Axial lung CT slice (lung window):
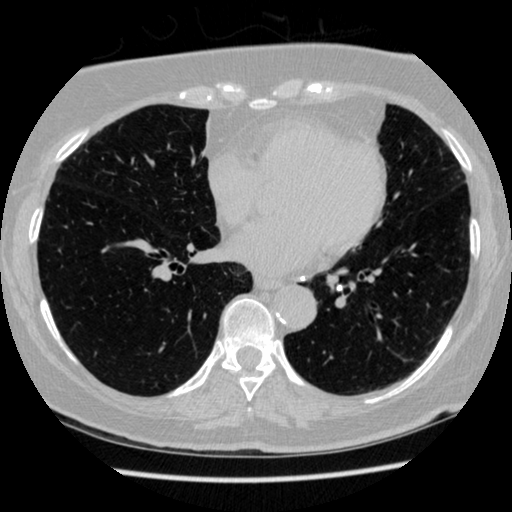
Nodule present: no